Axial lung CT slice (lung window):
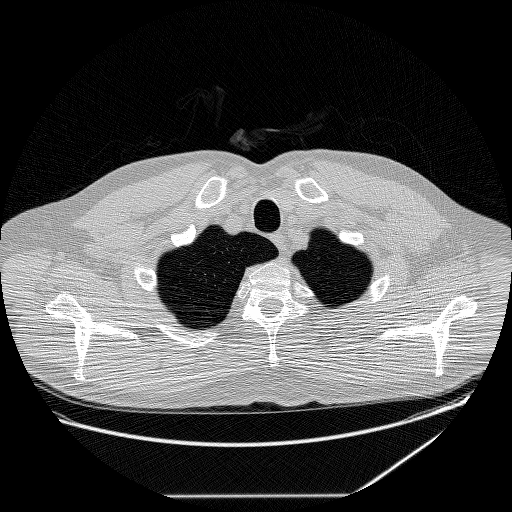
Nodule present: no